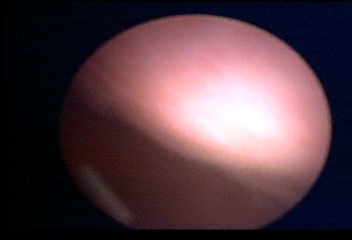
Modality: WLC
Class: Normal mucosa
Bladder cancer association: No